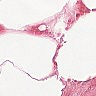
Metastatic tissue present: no